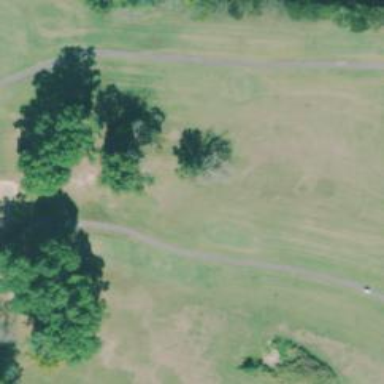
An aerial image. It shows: Service road used as golf cart path.